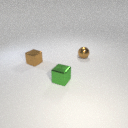
small green metal cube to the left of small brown metal sphere